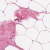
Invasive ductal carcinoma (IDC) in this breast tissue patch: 0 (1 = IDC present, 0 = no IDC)